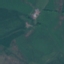
Label: Pasture